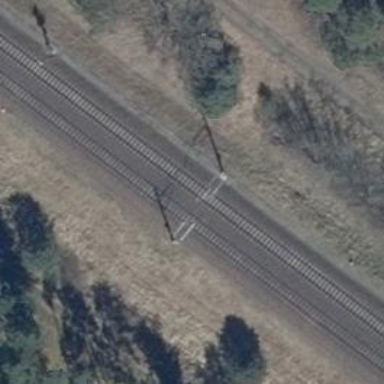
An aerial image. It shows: Railway milestone with catenary mast.